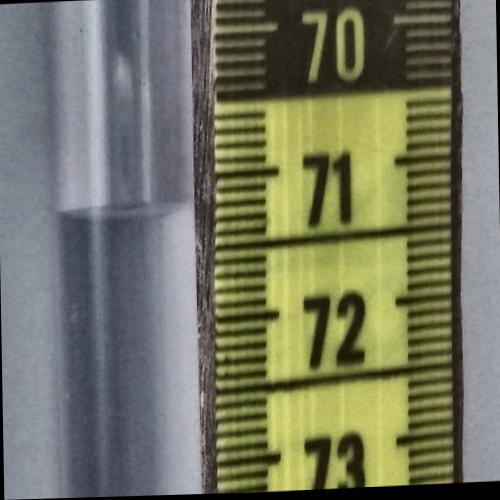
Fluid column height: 71.2 cm